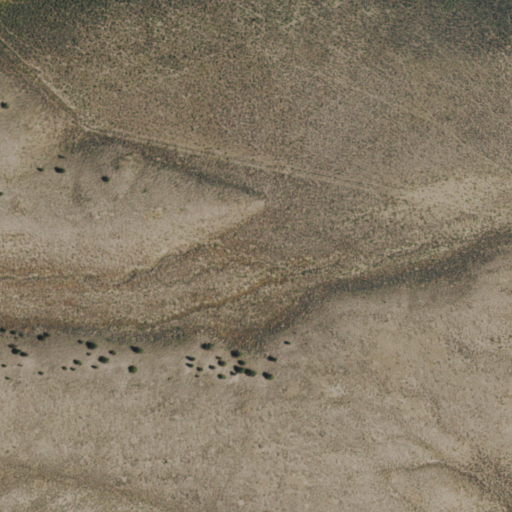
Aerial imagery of valley in Nevada named Mud Springs Draw containing shrub, woody wetlands, and herbaceous wetlands